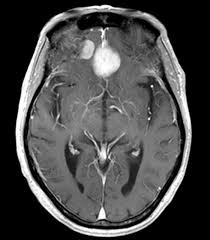
Label: meningioma